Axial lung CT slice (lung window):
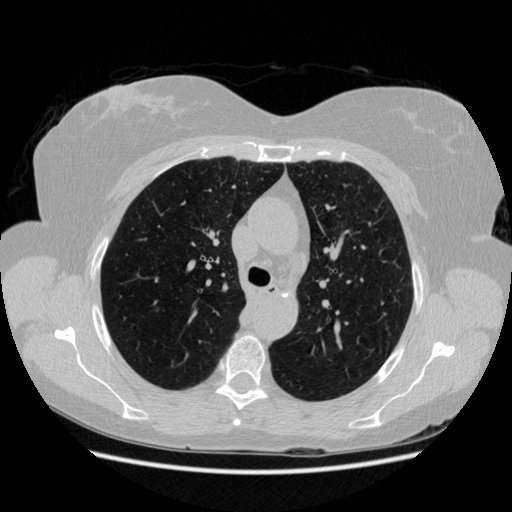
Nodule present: no